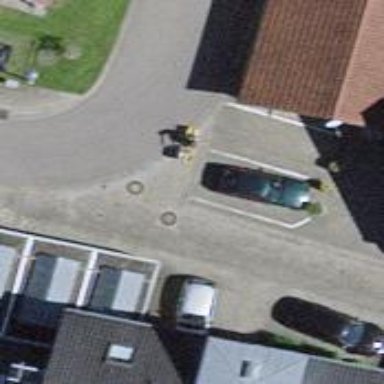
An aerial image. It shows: Paved road in living street.